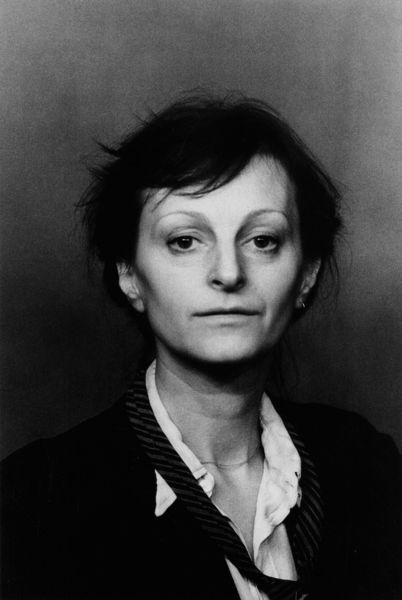
Titel: Selbstporträts/Self-portraits
Künstler: Helga Paris
Schlagwörter: mann, schatten, weiß, frau, frisur, mund, nase, schwarz, stirn, blick, anzug, hemd, jacke, augen, bluse, kragen, hals, portrait, porträt, haare, brustbild, direkter blick, frontal, lippen, ohren, kette, leer, ausdruck, krawatte, ernst, streng, streifen, sakko, halskette, foto, fotografie, schwarzweiß, androgyn, männlich, schwar, mager, offenes hemd, herb, haemd, halskettchen, androgy, graffrau